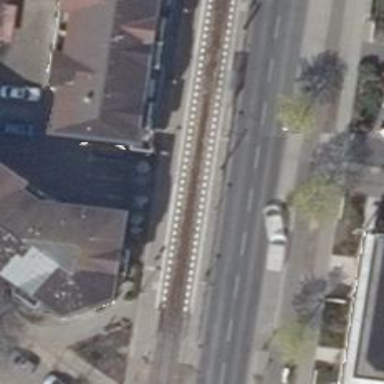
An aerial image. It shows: Tram station for public transport.